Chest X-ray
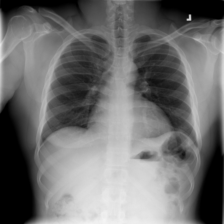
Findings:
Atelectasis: negative
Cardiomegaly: negative
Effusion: negative
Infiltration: negative
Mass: negative
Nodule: negative
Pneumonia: negative
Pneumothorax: negative
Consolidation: negative
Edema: negative
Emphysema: negative
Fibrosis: negative
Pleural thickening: negative
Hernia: negative